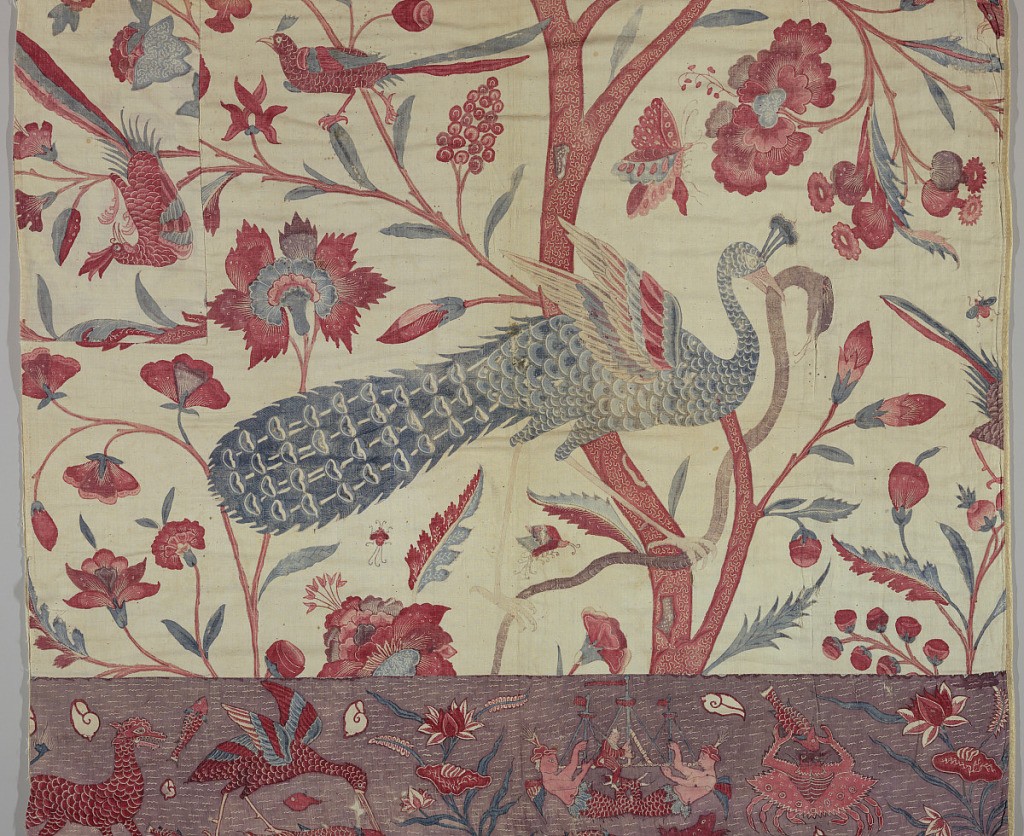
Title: Textile
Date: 18th century
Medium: cotton Technique: mordant painted and resist dyed on plain weave (chintz)
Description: Two pieces which were originally part of a larger panel. Both are made of two separate cloths. A border of fantastic undersea life on a purple background and a field of birds and flowers emanating from a vermicular tree.